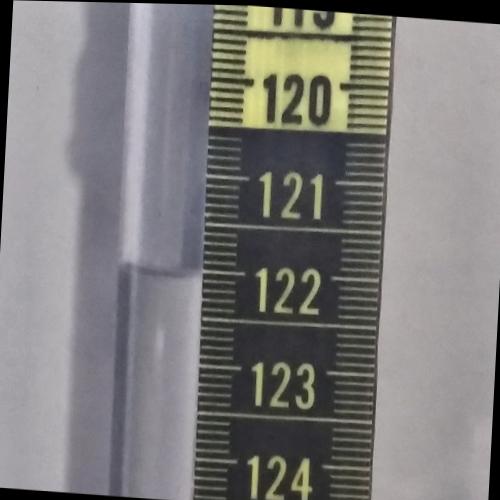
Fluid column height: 122.1 cm